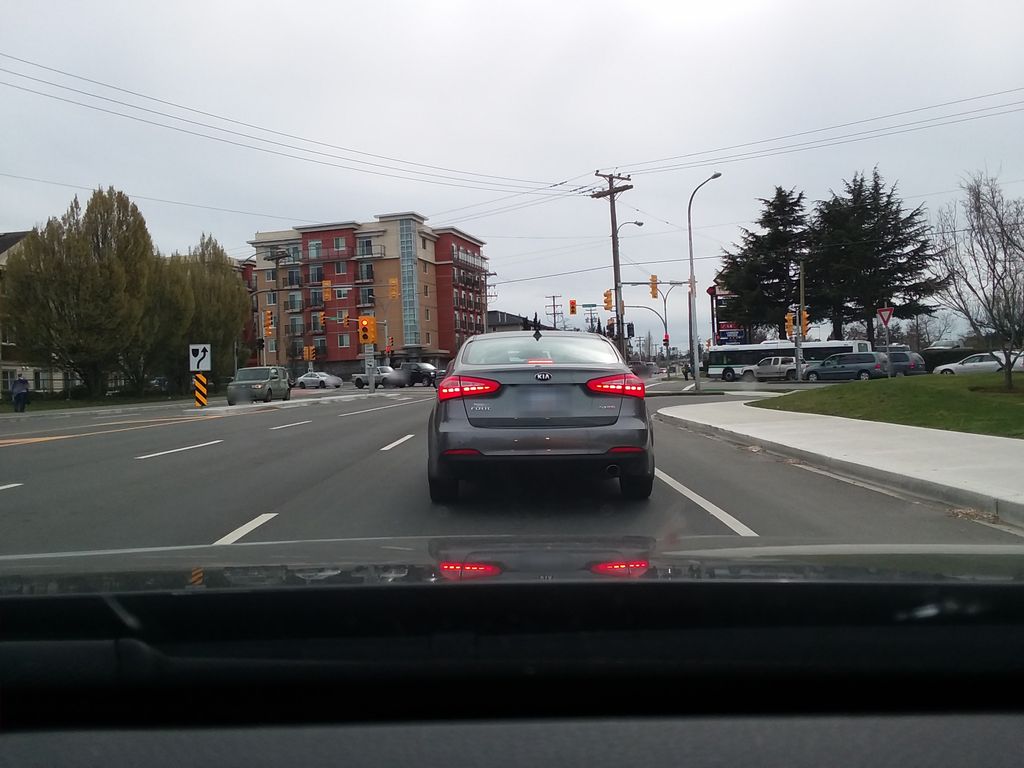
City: victoria